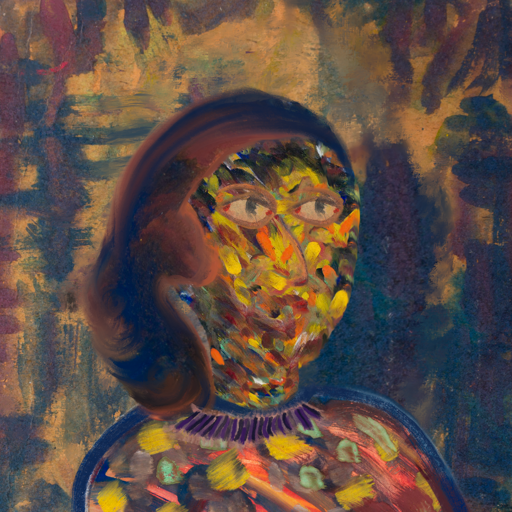
Background: InTheSun, Head And Neck Side: An_Impression, Face Side: GypsyMother, Bust: Mother_And_Son_Mother, Hair Side: Mother_And_Son_Son, Head Accessory: Blank, Second Necklace: Blank, Necklace: HillGirl, Baby: Blank